Question: I intend to find the path between two nodes:
'''
MATCH (x:Column {name:'colA', schema:'a.b'})-[cd:CD*1..]->(y:Column {name:'colB', schema:'c.d'})
RETURN x,y;'
'''
and the explain is illustrated below:

After executing the above cypher, it looks like stuck forever without returning anything. I think the culprit is the VarLengthExpand phase, the Neo4j version is 'enterprise-3.4.0', any suggestions? Thanks.
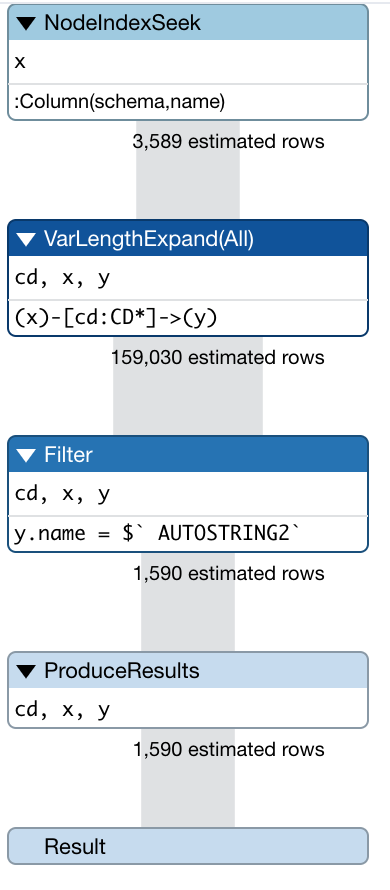
Answer: First of all, upgrade. You're using a .0 release, and these are usually the most buggy kinds of releases (aside from the alphas). At the least, get to the latest patch release for the minor version you're interested in (so in your case, if you want 3.4.x, get the latest patch along the 3.4.x line).
Secondly, as both of these nodes can be looked up via the index, and as it seems you're only looking for a single path, not all possible paths, you may want to make use of <URL> after matching upon both of the nodes. Give that a try.